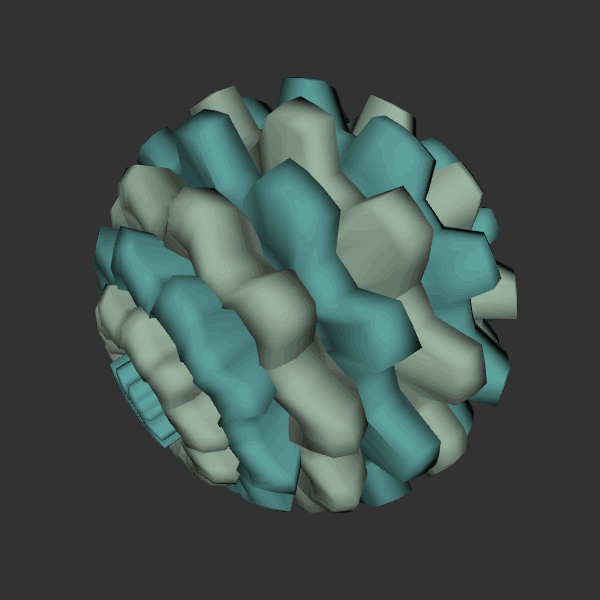
Background: dark